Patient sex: M
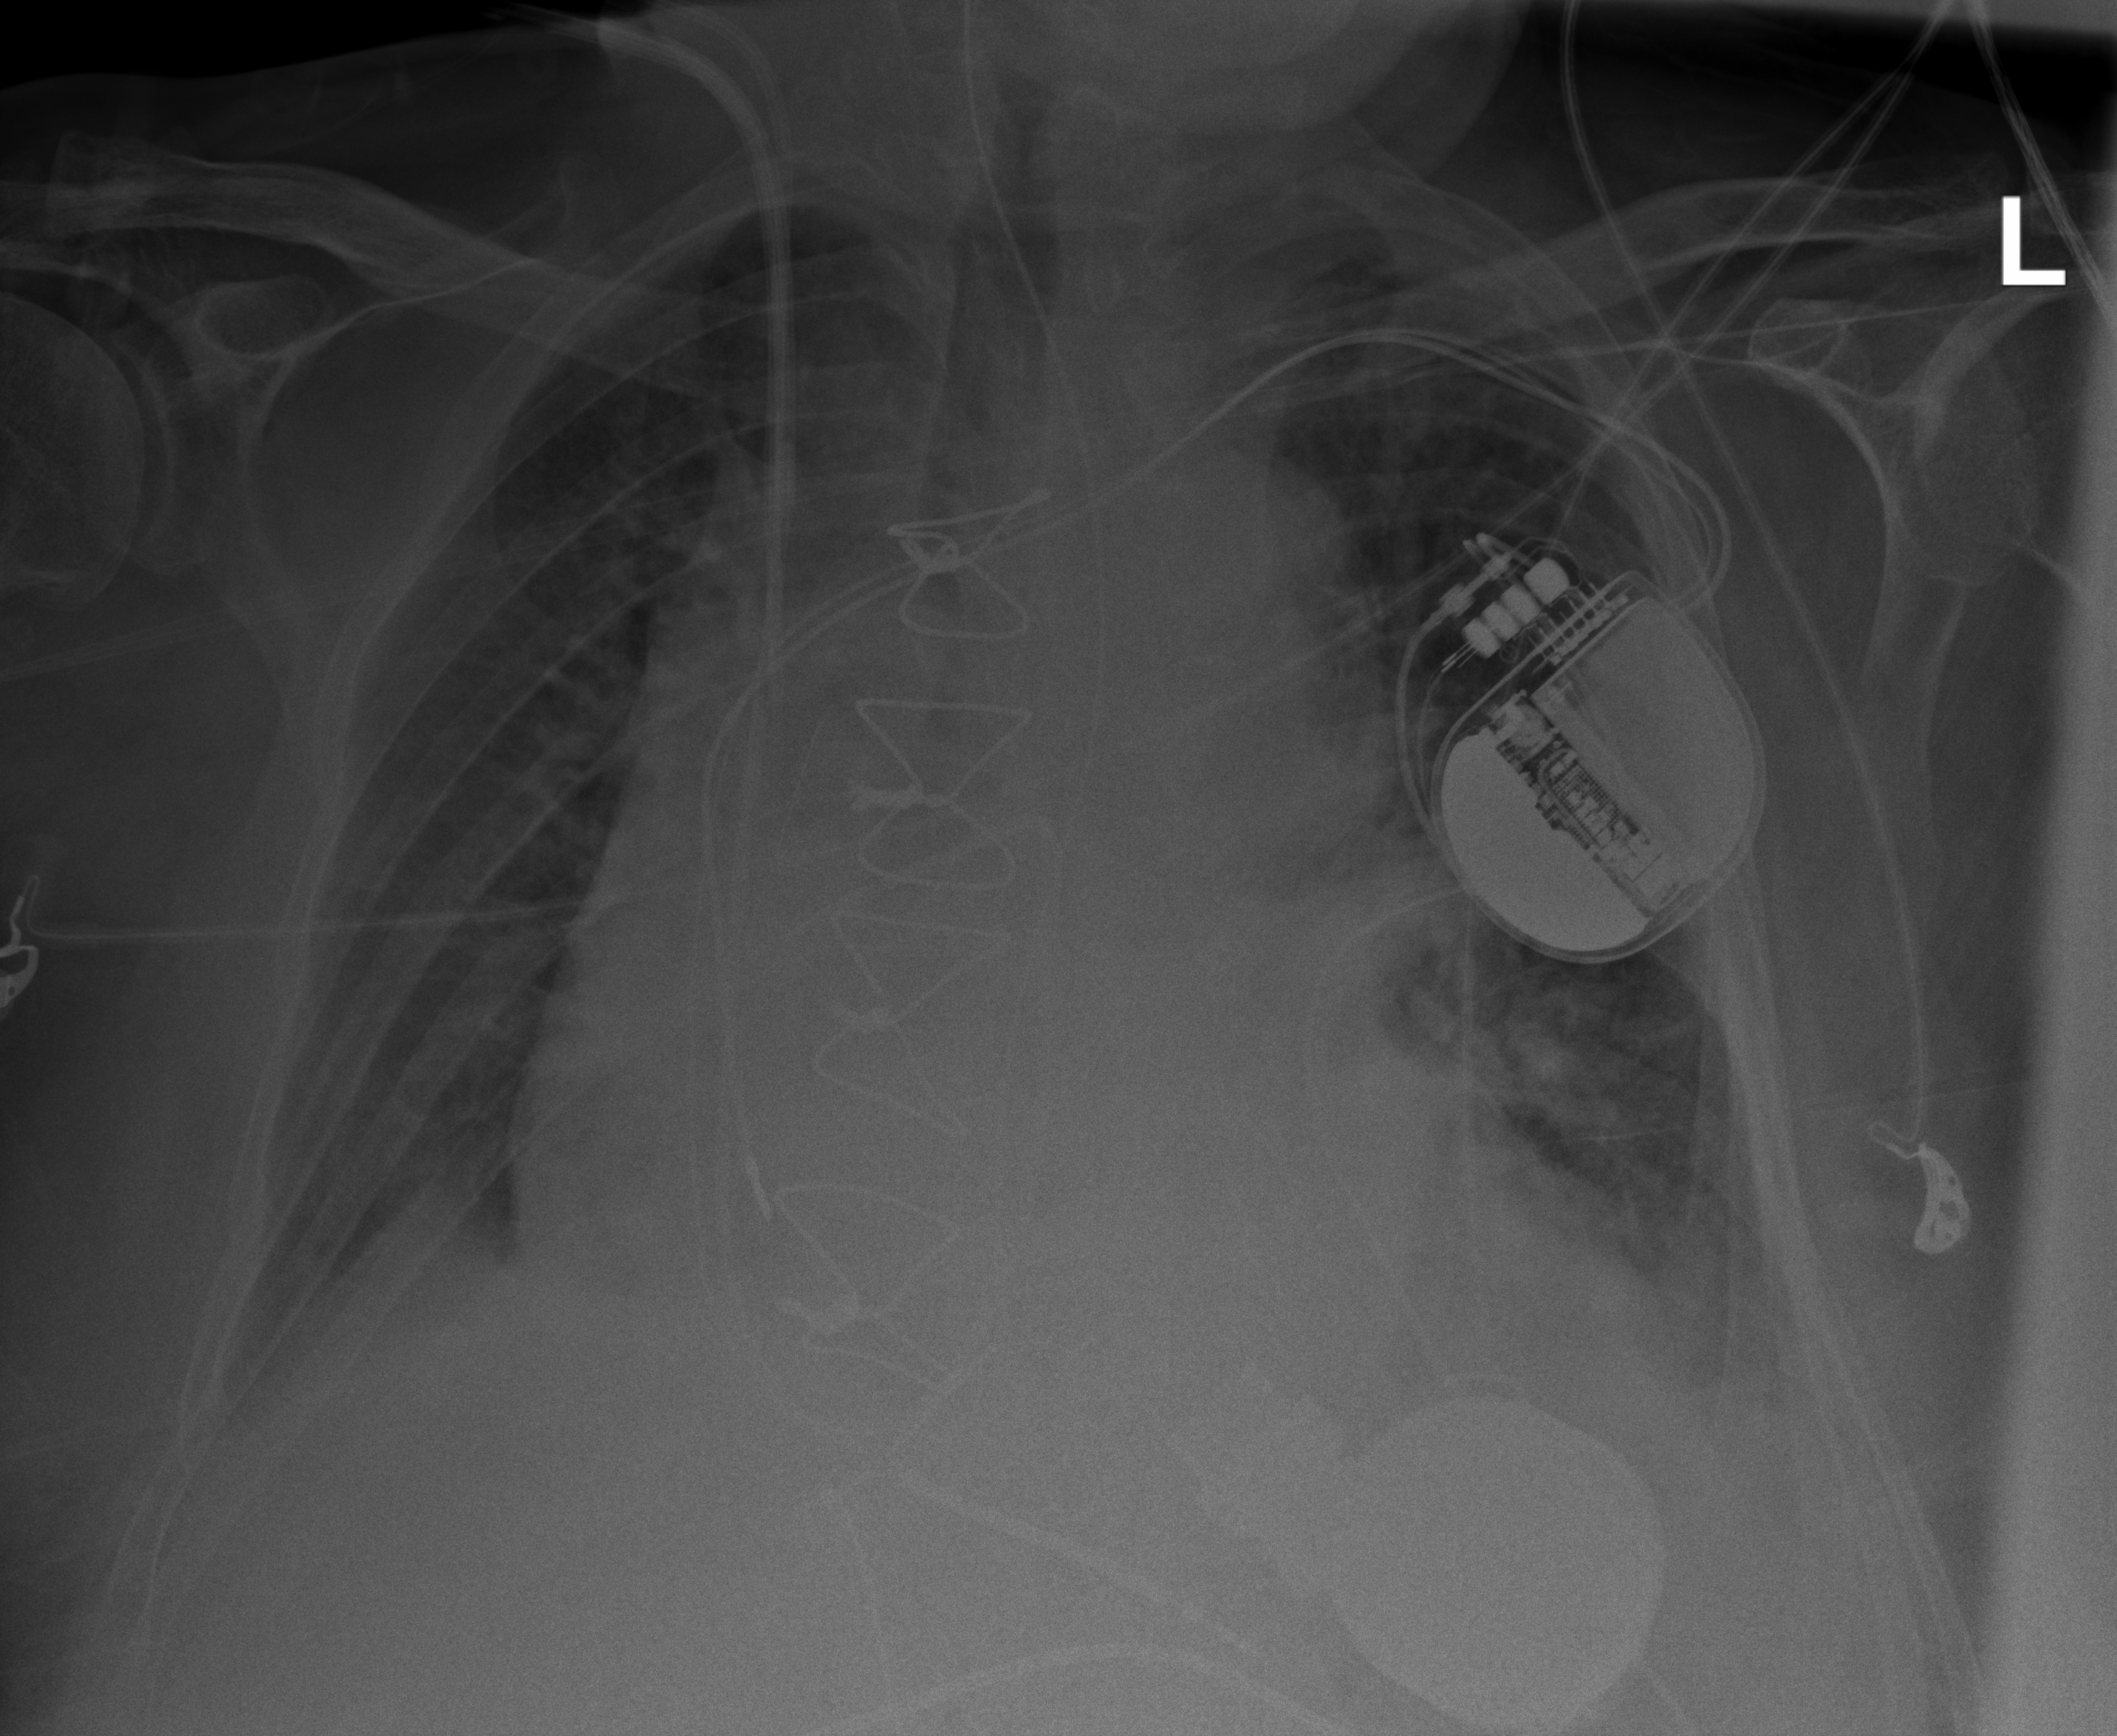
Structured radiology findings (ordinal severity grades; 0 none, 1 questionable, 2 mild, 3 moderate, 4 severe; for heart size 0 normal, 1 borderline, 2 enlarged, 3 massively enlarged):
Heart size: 3
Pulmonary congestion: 3
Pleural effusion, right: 2
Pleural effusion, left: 2
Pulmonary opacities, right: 3
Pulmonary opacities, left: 3
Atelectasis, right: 3
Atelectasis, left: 3